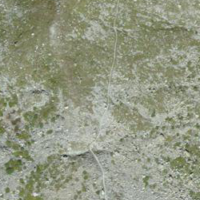
EUNIS habitat code: 48
Species observed at this site:
Chamaenerion dodonaei